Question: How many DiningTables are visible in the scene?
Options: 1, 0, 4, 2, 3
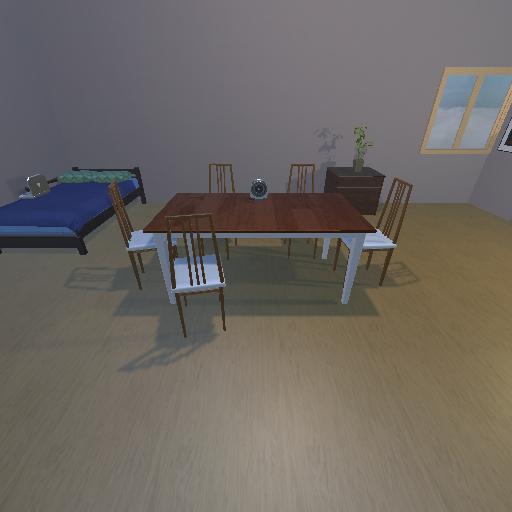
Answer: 1